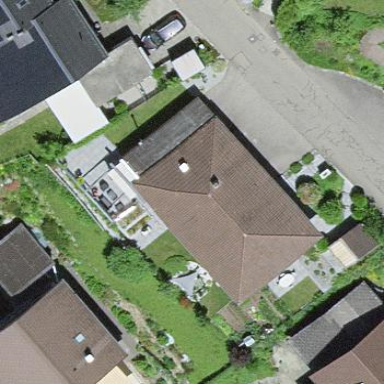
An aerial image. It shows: Residential building.